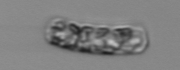
Label: Guinardia_striata